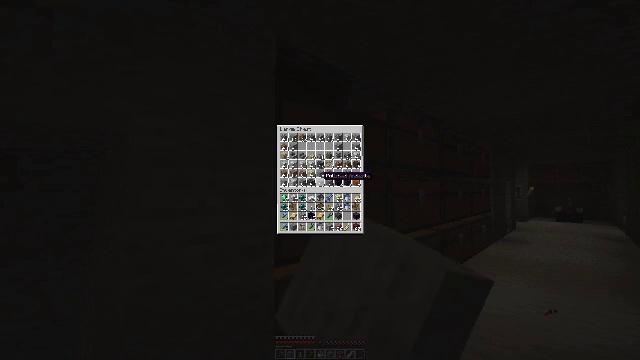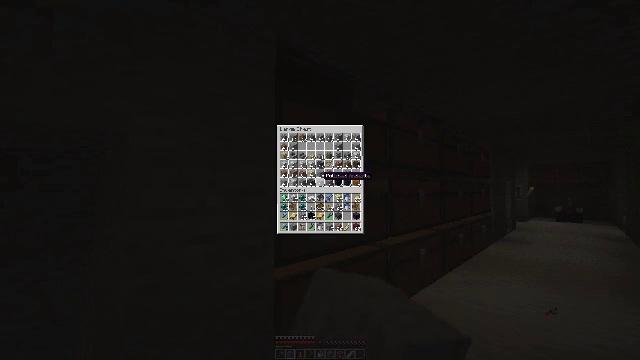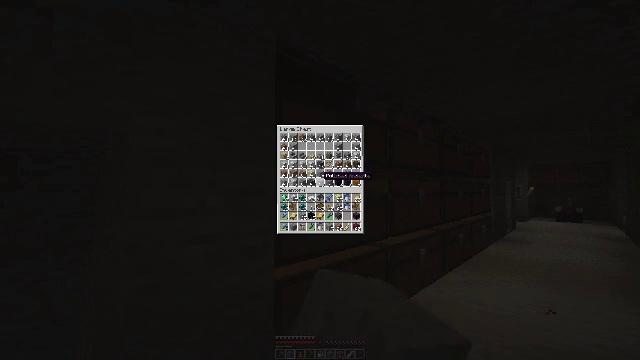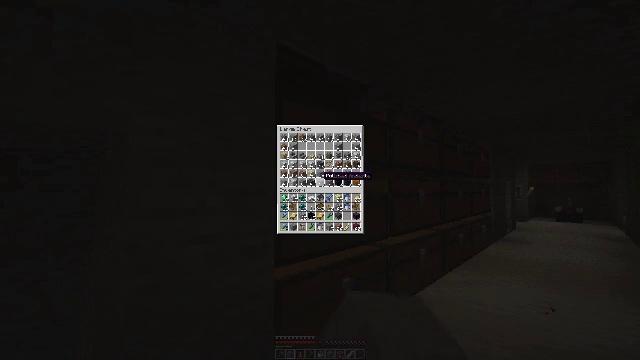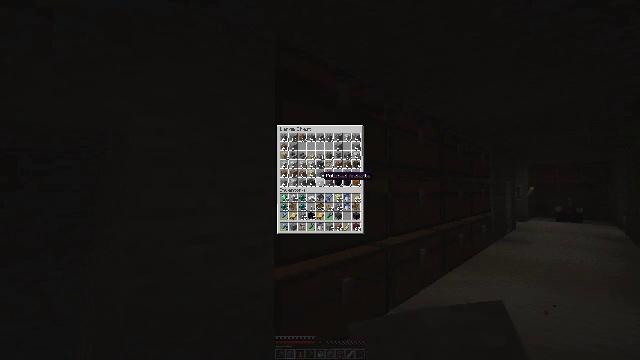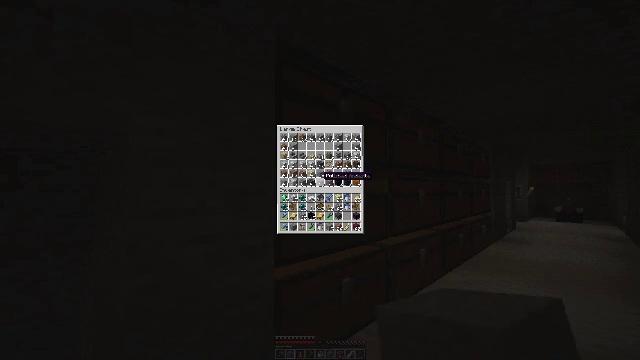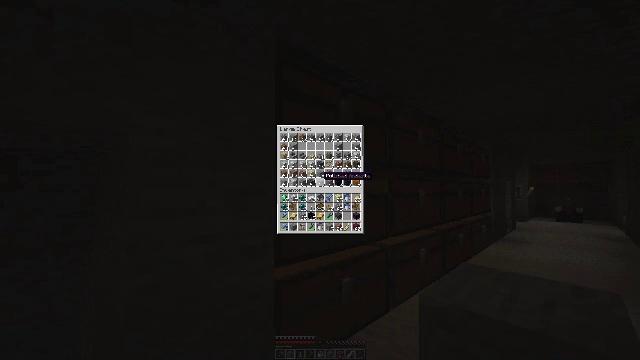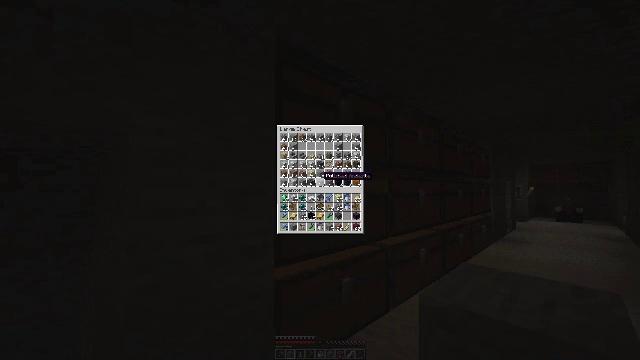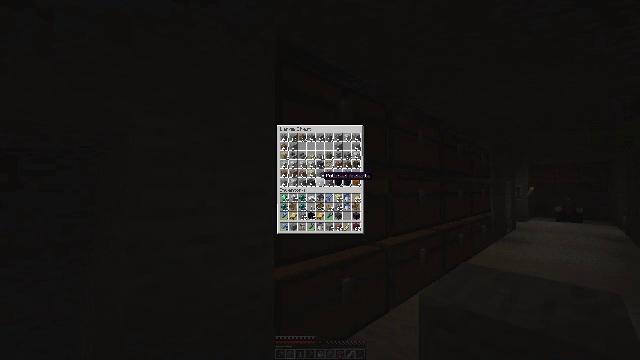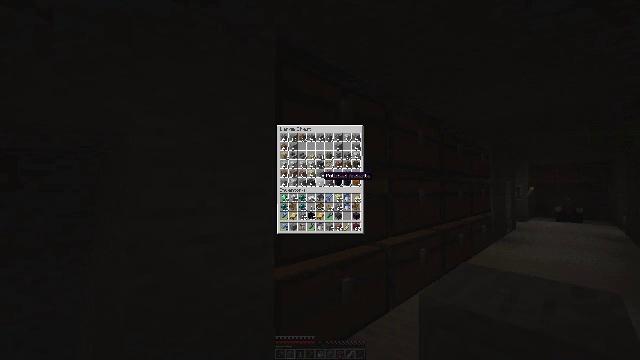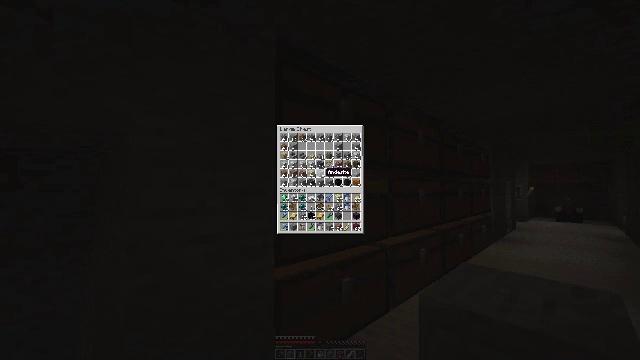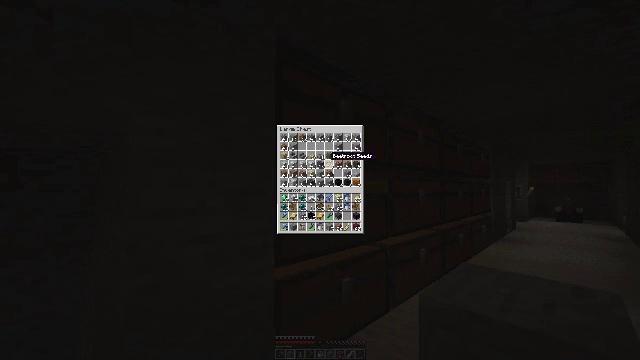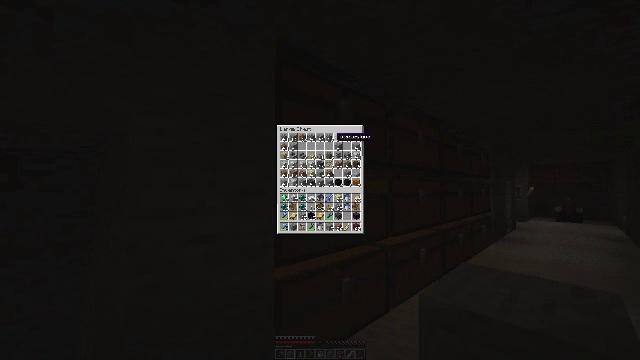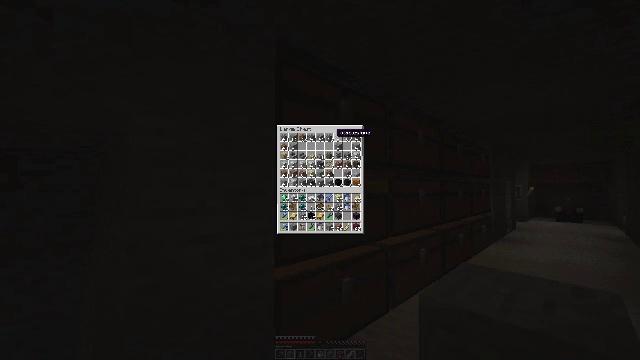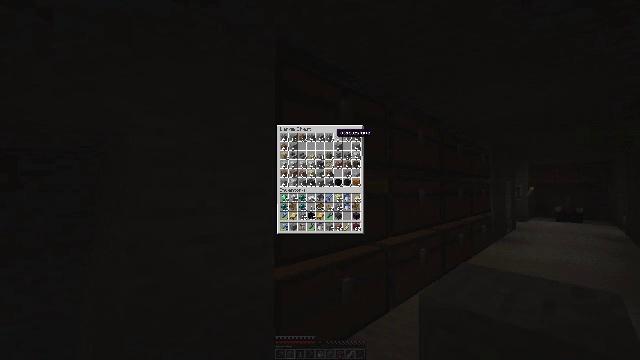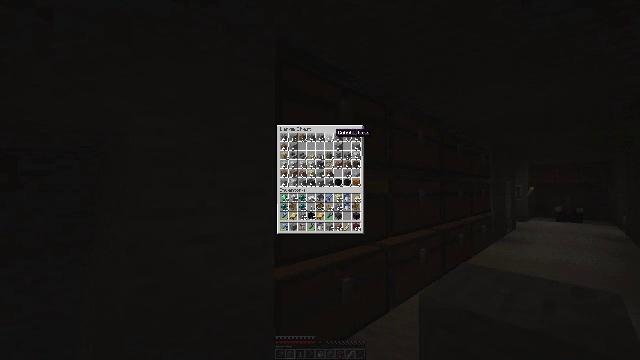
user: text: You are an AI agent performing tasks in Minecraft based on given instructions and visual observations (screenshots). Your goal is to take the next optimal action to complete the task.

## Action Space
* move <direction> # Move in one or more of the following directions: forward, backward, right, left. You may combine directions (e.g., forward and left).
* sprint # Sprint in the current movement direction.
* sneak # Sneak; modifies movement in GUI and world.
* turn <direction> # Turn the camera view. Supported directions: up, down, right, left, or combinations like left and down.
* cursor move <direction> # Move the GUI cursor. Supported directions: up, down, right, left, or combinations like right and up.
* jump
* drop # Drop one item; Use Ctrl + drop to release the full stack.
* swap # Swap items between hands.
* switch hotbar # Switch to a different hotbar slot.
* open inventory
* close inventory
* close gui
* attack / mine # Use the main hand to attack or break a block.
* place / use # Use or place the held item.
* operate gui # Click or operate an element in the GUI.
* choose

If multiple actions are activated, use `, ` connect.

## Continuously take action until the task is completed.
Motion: motion action
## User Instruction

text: Break the grindstone to collect it.
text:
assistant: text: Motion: no_op
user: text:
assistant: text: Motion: no_op
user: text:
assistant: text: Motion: no_op
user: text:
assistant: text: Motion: no_op
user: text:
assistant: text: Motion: no_op
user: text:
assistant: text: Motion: no_op
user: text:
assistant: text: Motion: no_op
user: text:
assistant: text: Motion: no_op
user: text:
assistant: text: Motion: no_op
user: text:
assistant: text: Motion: no_op
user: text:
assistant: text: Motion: turn right and up
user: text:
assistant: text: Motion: turn right and up
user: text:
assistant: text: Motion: turn up
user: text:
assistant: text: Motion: no_op
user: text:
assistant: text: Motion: no_op
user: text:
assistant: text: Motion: turn left
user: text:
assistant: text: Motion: no_op
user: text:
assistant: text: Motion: no_op
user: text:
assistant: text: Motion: no_op
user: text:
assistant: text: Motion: no_op
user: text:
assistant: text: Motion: no_op
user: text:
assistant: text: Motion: no_op
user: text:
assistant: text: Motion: no_op
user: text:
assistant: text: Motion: no_op
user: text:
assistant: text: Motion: no_op
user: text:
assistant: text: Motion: turn left
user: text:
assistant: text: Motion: turn left
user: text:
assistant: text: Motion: no_op
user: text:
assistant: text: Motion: no_op
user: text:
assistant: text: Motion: no_op